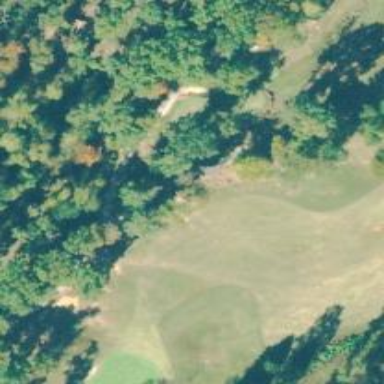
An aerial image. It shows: Path for both road and golf.